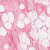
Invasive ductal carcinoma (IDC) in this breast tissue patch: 0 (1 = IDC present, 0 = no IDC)